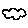
Label: cloud